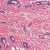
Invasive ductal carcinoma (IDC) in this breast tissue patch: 1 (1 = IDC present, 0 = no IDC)